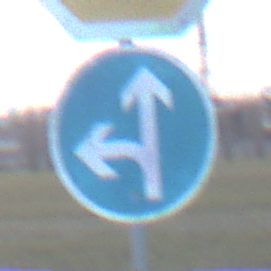
Verkehrszeichen: VorgeschriebeneFahrtrichtungGeradeausOderLinks
Zusatzzeichen oben: Stop
Umgebung: Outdoor, Nature
Tageszeit: SunriseSunset
Wetter: PartlyCloudy
Licht: Natural
Jahreszeit: NotSpecified
Kontrast: LowContrast